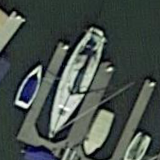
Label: civil